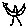
Label: bird